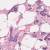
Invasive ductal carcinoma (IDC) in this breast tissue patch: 1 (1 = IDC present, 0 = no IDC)